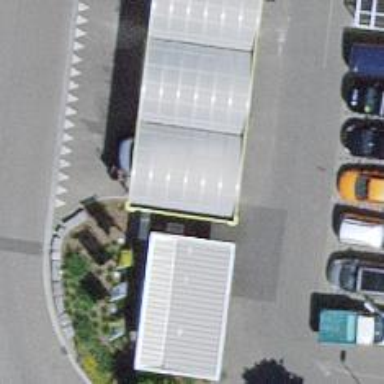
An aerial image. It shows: Parking aisle designated as service road.